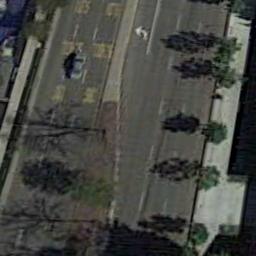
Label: freeway